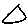
Label: triangle